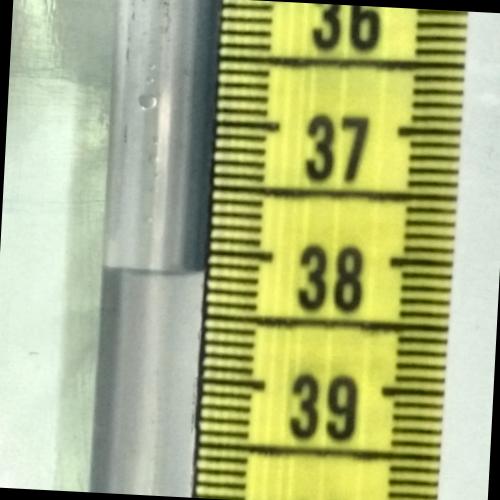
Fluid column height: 38.2 cm